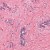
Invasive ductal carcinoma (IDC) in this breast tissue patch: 0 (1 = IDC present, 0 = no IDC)